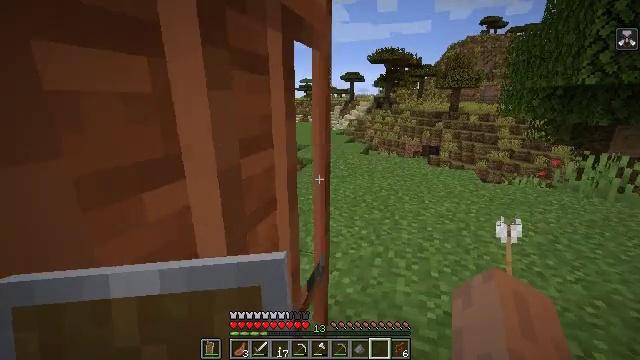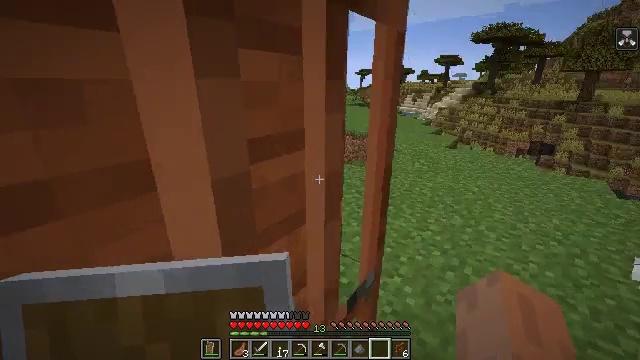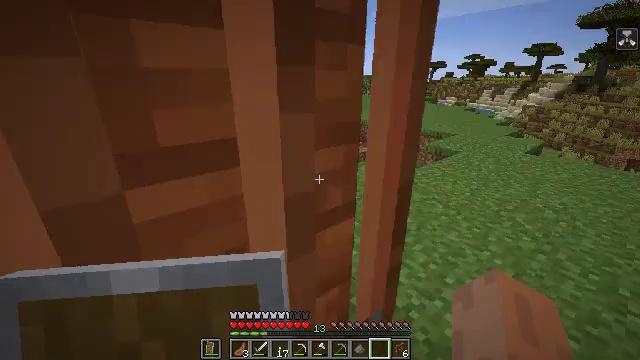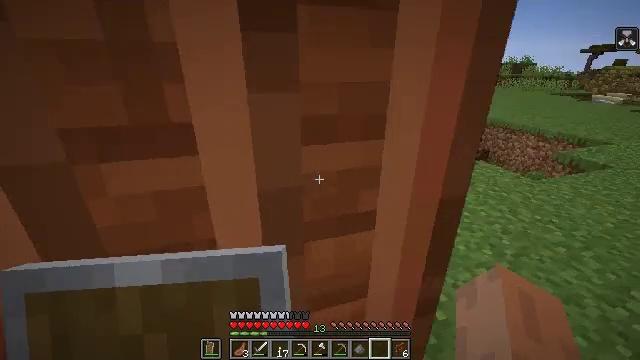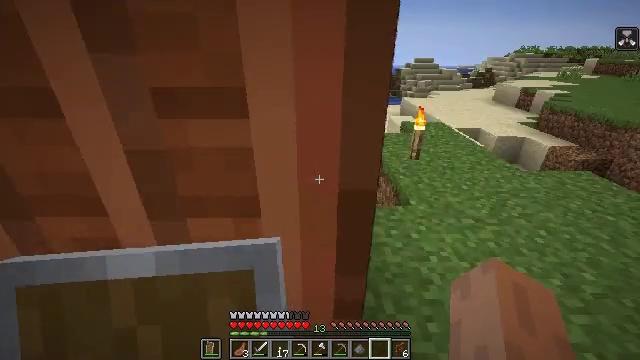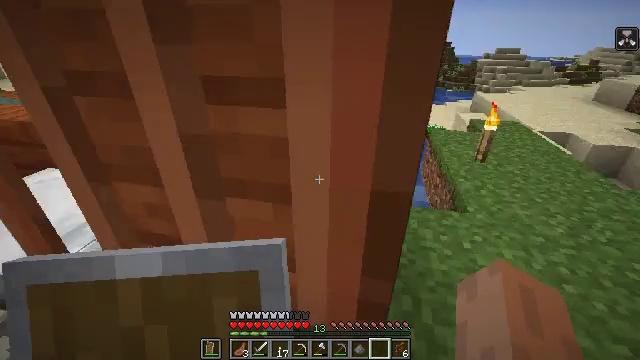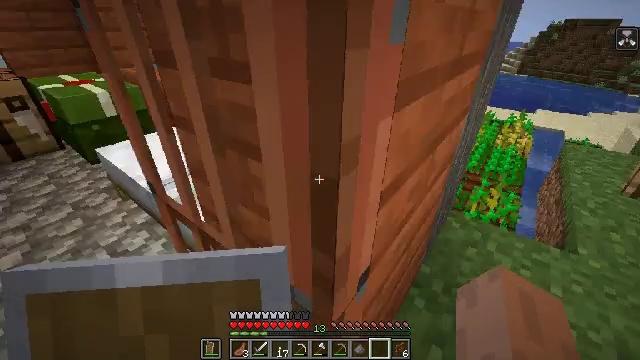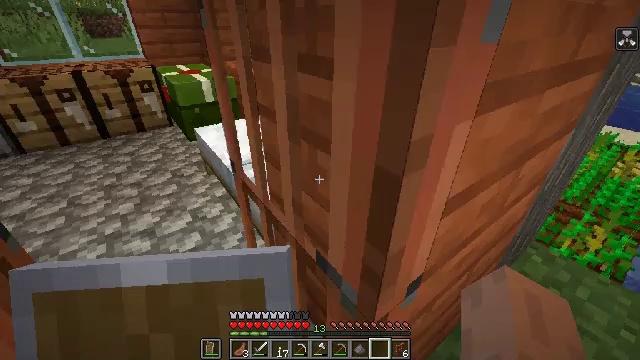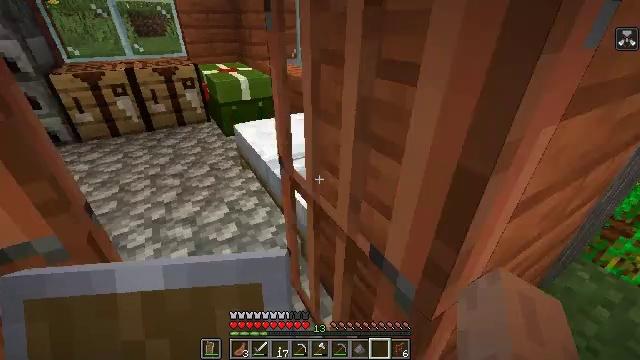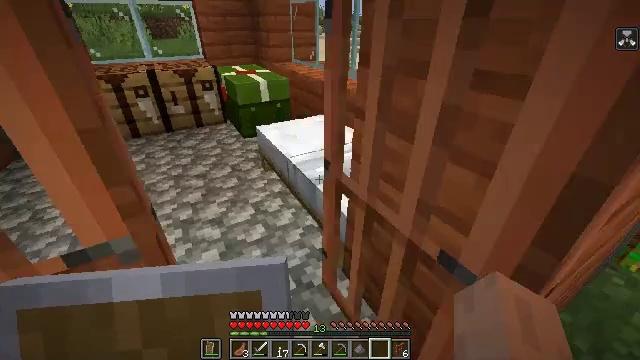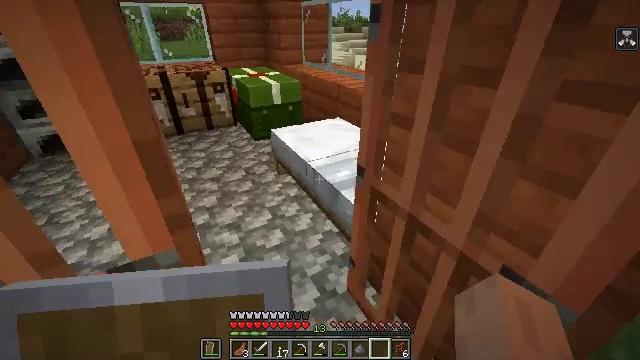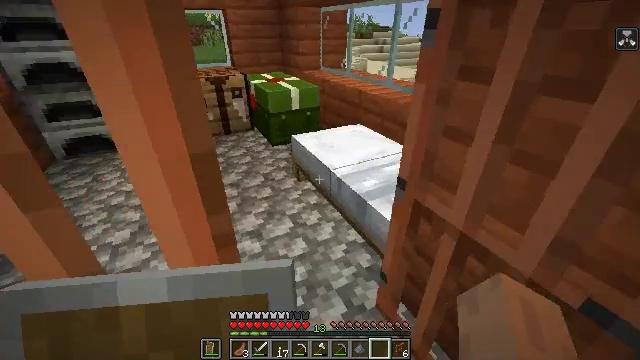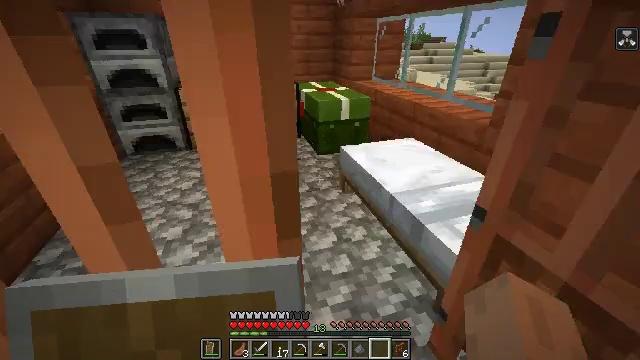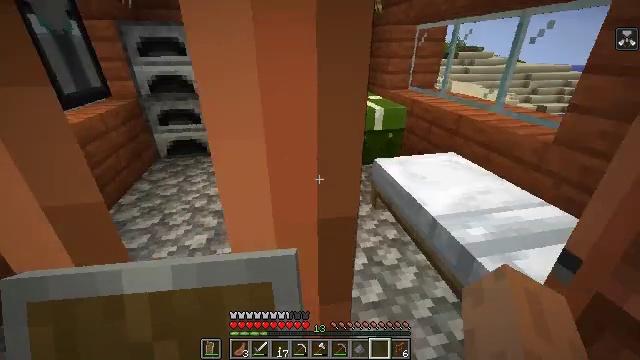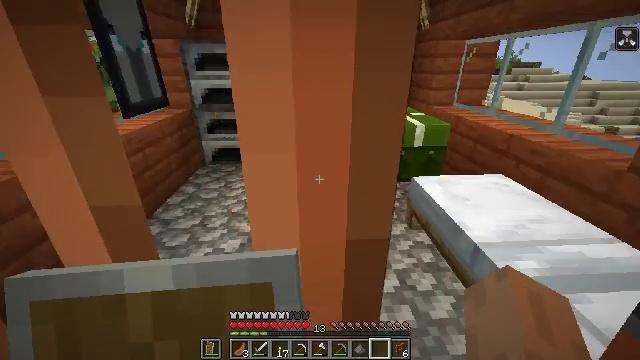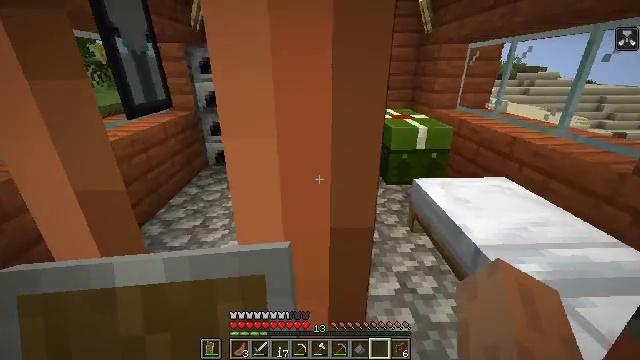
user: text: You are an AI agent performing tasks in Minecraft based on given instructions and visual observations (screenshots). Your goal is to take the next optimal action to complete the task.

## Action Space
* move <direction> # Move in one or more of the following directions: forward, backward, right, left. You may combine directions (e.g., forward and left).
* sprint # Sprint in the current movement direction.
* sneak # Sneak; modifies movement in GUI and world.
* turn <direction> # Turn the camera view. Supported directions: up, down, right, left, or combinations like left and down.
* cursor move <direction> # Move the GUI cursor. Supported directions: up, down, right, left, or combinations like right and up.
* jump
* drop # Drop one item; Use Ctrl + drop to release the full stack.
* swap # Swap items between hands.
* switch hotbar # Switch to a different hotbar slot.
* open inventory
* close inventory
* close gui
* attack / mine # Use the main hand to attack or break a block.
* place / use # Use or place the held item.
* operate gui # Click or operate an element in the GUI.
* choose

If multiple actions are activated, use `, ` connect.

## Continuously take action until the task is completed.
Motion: motion action
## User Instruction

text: Use the crafting interface to make acacia planks from acacia wood.
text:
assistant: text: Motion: move forward and move right, turn left and down
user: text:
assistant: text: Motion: move forward and move right, turn left and down
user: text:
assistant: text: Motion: move right, turn left and down
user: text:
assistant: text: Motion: move right, turn left and down
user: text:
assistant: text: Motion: move right, turn left and down
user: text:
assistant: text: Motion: turn left and down
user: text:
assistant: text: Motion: move left, turn left
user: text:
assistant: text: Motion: move left, turn left
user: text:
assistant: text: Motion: move left, turn left
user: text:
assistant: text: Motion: move forward and move left
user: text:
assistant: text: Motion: move forward and move left, turn left
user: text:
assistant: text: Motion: move forward, turn left and up
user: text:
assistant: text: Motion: move forward, turn left and up
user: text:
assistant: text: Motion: move forward, turn left and up
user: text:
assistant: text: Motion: move forward
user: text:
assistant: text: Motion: move forward, turn left and up
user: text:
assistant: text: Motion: move forward
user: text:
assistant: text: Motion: move forward and move right, turn left and up
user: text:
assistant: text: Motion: move forward and move right, turn left and up
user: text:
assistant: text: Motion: move forward and move right
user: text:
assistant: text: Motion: move forward and move right
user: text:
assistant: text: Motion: move forward and move right
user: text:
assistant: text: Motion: move forward and move right
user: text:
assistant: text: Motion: move forward and move right
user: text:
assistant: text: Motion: move forward
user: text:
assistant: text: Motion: move forward
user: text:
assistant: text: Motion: move forward
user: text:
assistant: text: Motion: move forward
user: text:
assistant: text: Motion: move forward, turn down
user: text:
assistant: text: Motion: move forward, turn right and down